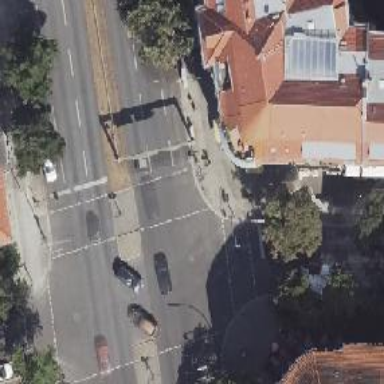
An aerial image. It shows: Footway with traffic signals at crossing.